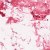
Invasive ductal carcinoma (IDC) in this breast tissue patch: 0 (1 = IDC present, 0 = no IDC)